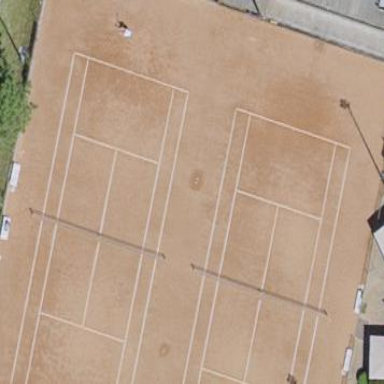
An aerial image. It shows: Tennis court in leisure pitch.